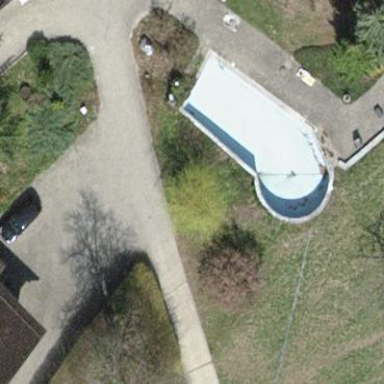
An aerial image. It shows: Swimming pool located in leisure land.